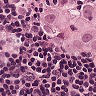
Metastatic tissue present: yes